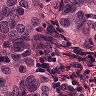
Metastatic tissue present: yes